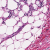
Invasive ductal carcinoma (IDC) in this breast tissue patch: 1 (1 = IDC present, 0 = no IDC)